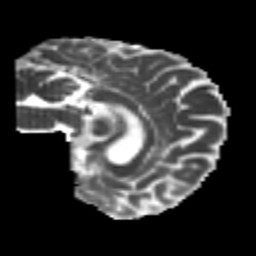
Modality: MD
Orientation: sagittal
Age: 22
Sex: female
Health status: healthy
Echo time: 0.074 s